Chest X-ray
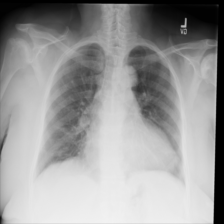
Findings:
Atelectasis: negative
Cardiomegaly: positive
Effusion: negative
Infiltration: negative
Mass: negative
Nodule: negative
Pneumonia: negative
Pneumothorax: negative
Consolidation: negative
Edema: negative
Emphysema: negative
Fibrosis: negative
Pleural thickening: negative
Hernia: negative